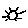
Label: sun